Interaction volume radius: 10 \u00c5
Interaction volume height: 25 \u00c5
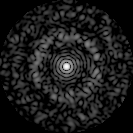
Disorder parameter: 0.8361